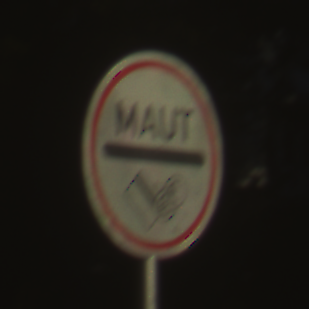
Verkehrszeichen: MautflichtigeStrecke
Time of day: SunriseSunset
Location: Outdoor (Nature)
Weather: PartlyCloudy
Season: NotSpecified
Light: Natural